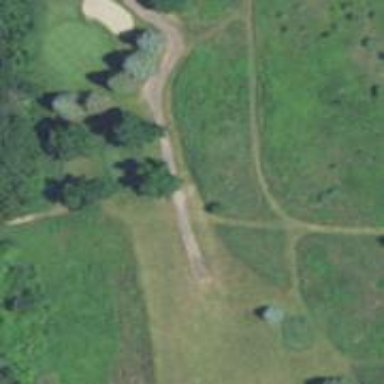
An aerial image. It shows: Path designated for golf carts.